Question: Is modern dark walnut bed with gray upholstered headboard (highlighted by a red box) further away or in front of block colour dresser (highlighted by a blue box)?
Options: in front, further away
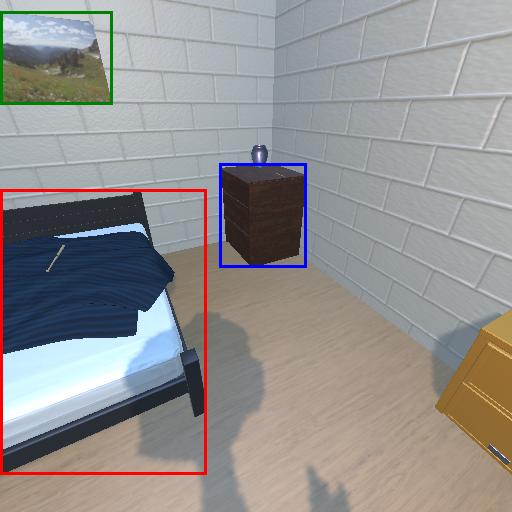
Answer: in front